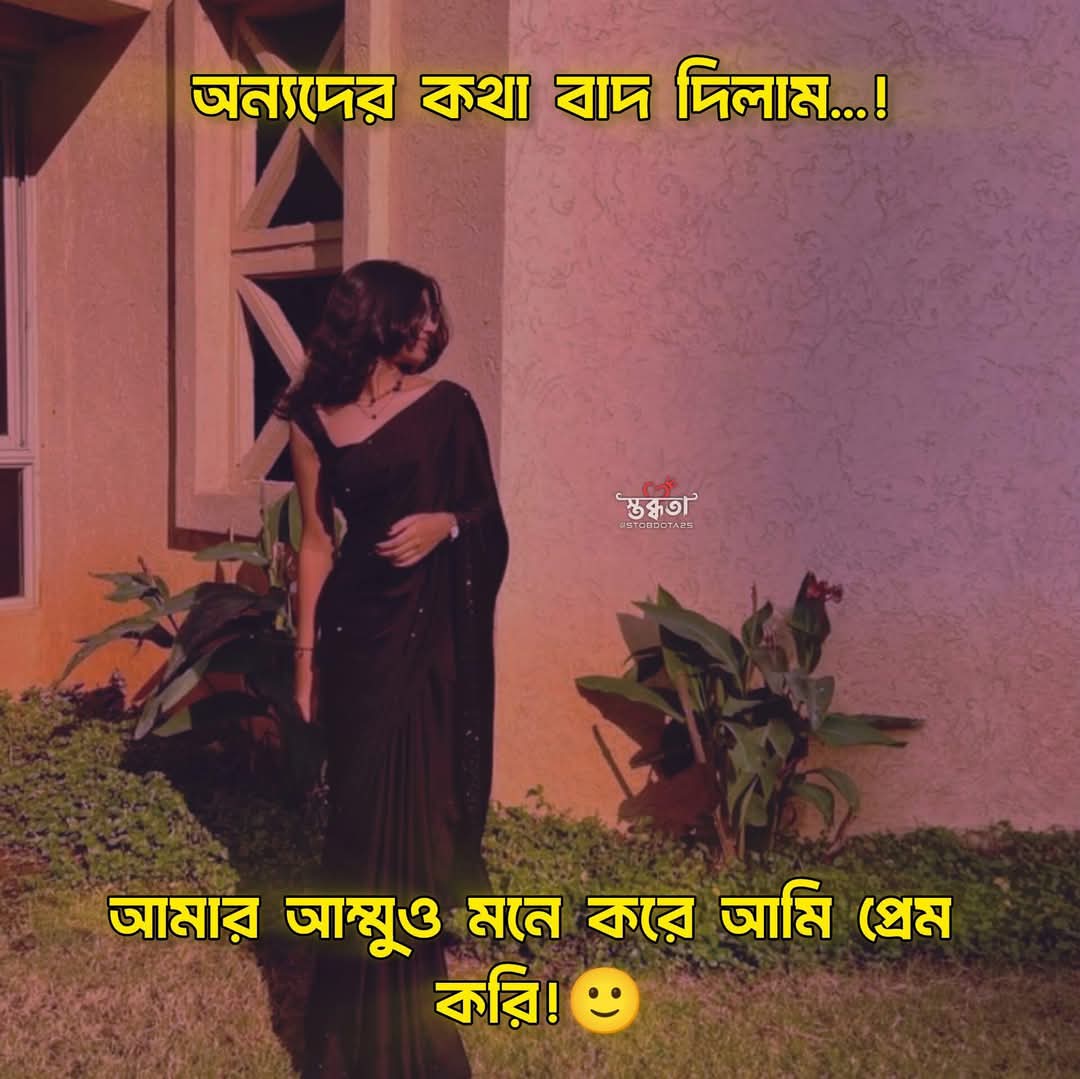
Text: অন্যদের কথা বাদ দিলাম...!
আম্মুও মনে করে আমি প্রেম করি!
Label: Non Hate